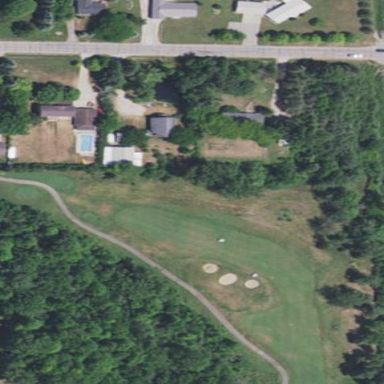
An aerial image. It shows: Grassy area designated as golf fairway.